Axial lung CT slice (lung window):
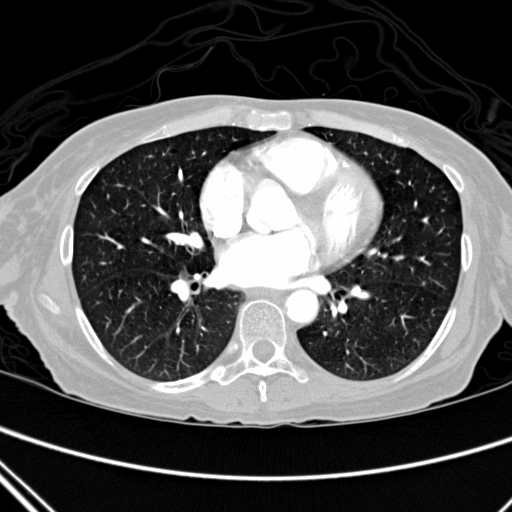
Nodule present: no